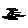
Label: zigzag